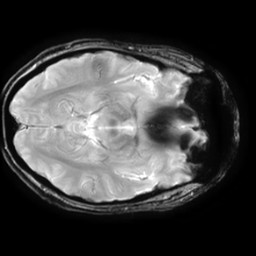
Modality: T2starw
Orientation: axial
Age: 44
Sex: male
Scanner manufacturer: ge
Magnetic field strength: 3 T
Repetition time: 0.65 s
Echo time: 0.02 s